Interaction volume radius: 5 \u00c5
Interaction volume height: 40 \u00c5
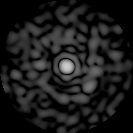
Disorder parameter: 0.8231